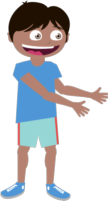
happy boy hands outstretched